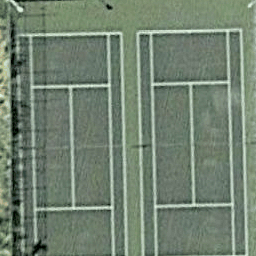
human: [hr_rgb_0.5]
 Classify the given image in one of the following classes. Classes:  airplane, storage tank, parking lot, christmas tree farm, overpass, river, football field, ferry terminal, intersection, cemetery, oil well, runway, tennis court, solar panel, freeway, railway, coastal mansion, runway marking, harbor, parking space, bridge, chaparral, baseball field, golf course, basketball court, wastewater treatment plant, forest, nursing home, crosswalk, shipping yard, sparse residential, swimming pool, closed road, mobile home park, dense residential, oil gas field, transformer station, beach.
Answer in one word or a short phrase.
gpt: tennis court